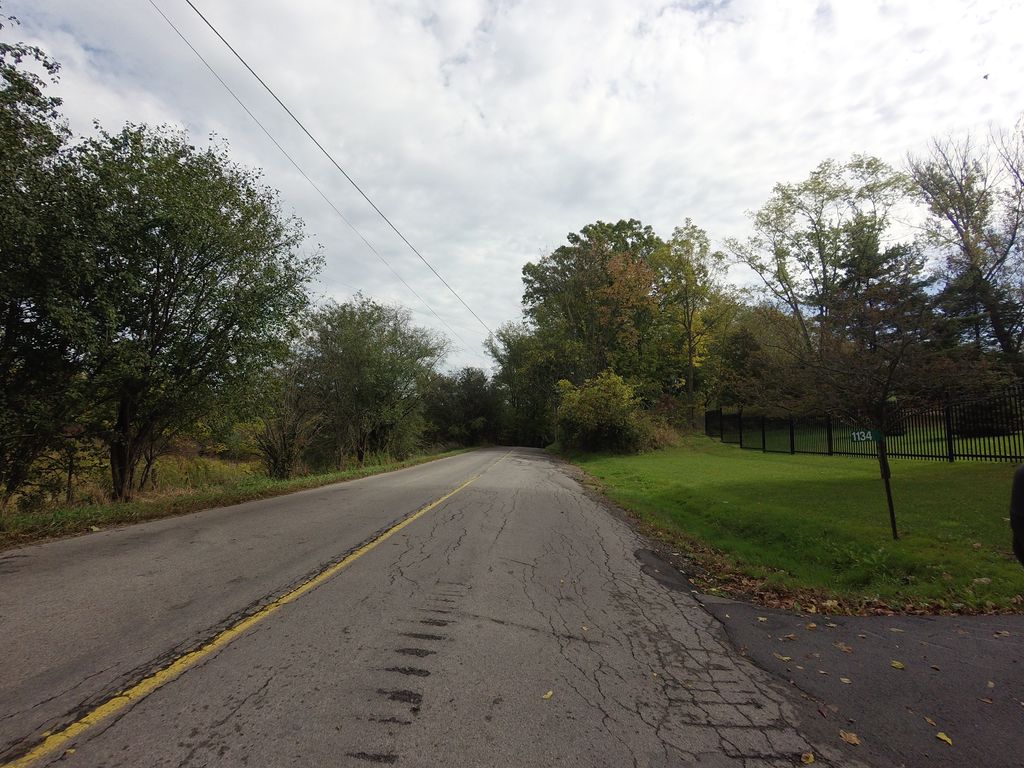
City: hamilton